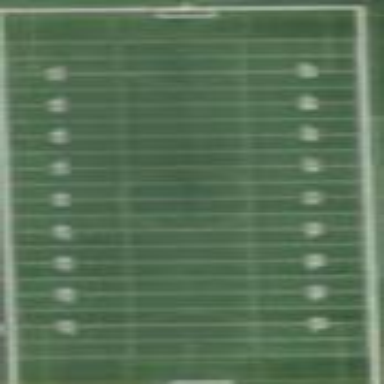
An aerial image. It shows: American football pitch with artificial turf surface for leisure land.